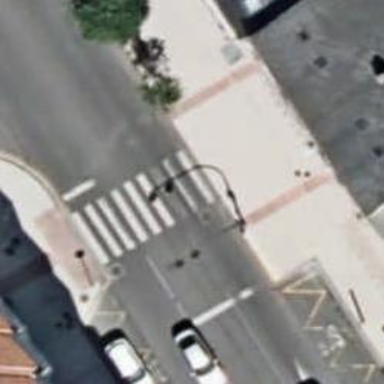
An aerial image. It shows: Road crossing with traffic signals.